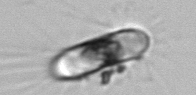
Label: Corethron_hystrix